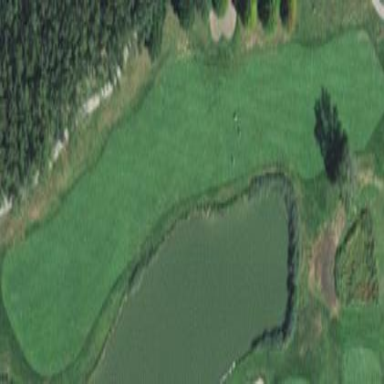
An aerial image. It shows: Well-maintained grassy area designated as golf fairway. It is part of golf sport facility.